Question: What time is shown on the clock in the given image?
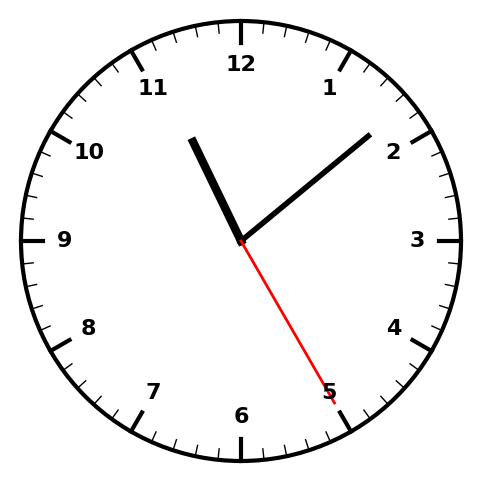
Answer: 11:08:25